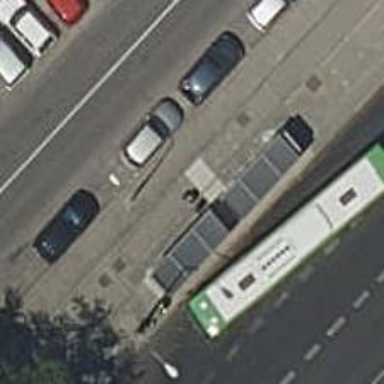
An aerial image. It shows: Bus stop with shelter on platform made of paving stones.